Interaction volume radius: 10 \u00c5
Interaction volume height: 45 \u00c5
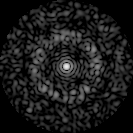
Disorder parameter: 0.8453